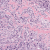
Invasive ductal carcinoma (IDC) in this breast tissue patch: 1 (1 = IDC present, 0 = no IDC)